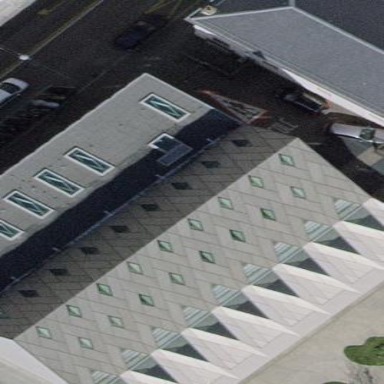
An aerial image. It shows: Museum housed in building.